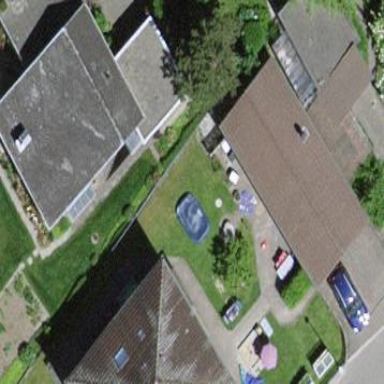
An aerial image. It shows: Garage.